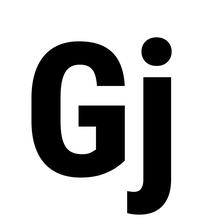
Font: Roboto_Condensed_ExtraBold